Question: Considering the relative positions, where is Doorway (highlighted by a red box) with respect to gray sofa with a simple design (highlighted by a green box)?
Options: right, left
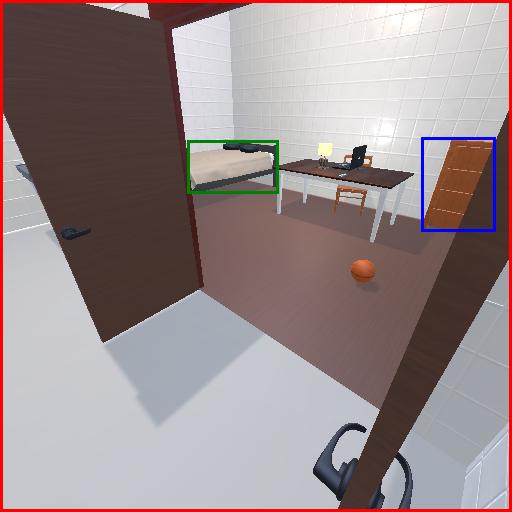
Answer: right